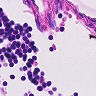
Metastatic tissue present: no